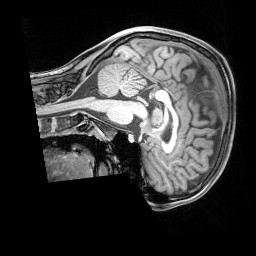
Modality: T1w
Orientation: sagittal
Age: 19
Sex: female
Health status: healthy
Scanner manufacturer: siemens
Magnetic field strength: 3 T
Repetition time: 1.65 s
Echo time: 0.00182 s